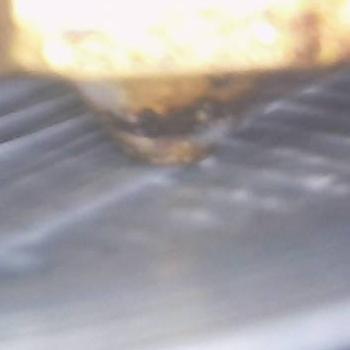
Flow rate: 133%